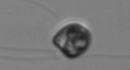
Label: flagellate_morphotype1